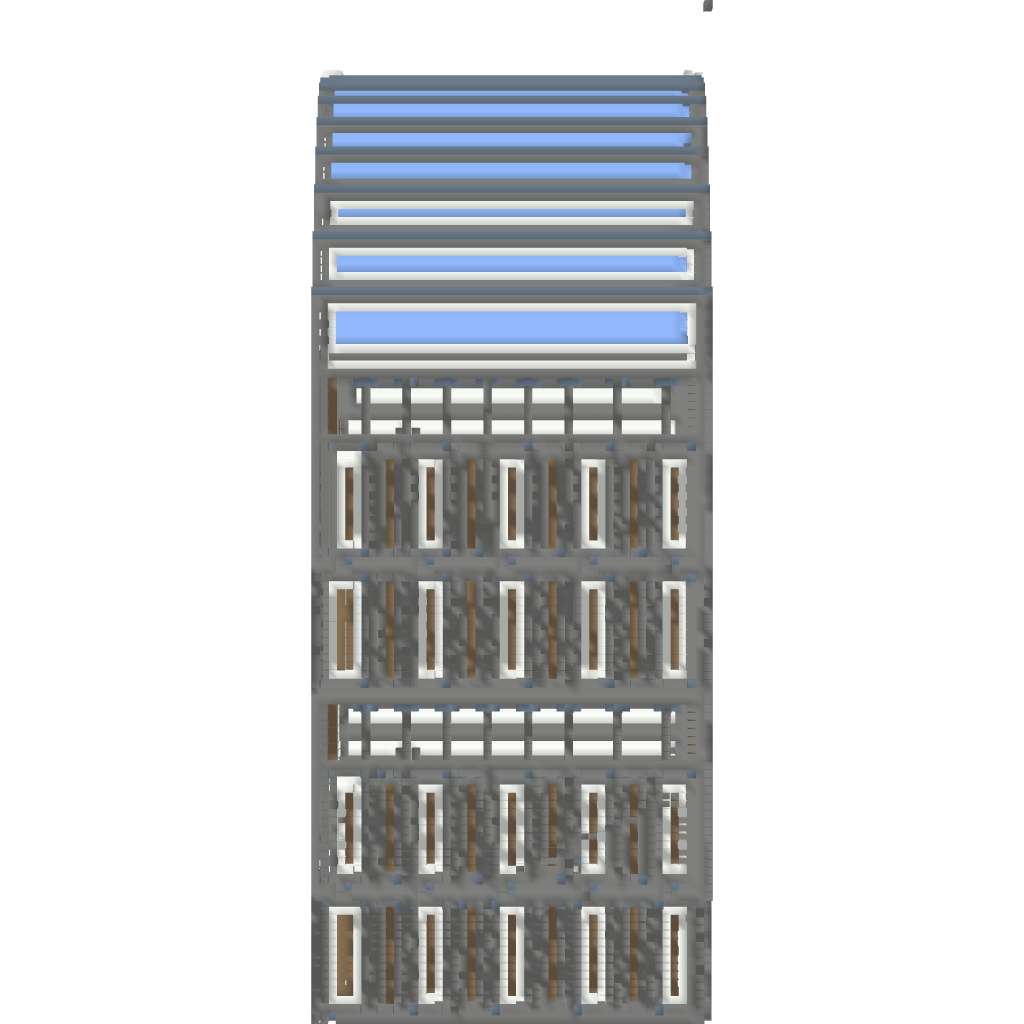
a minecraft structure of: Fortress